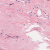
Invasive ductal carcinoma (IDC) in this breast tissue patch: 0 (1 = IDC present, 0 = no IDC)